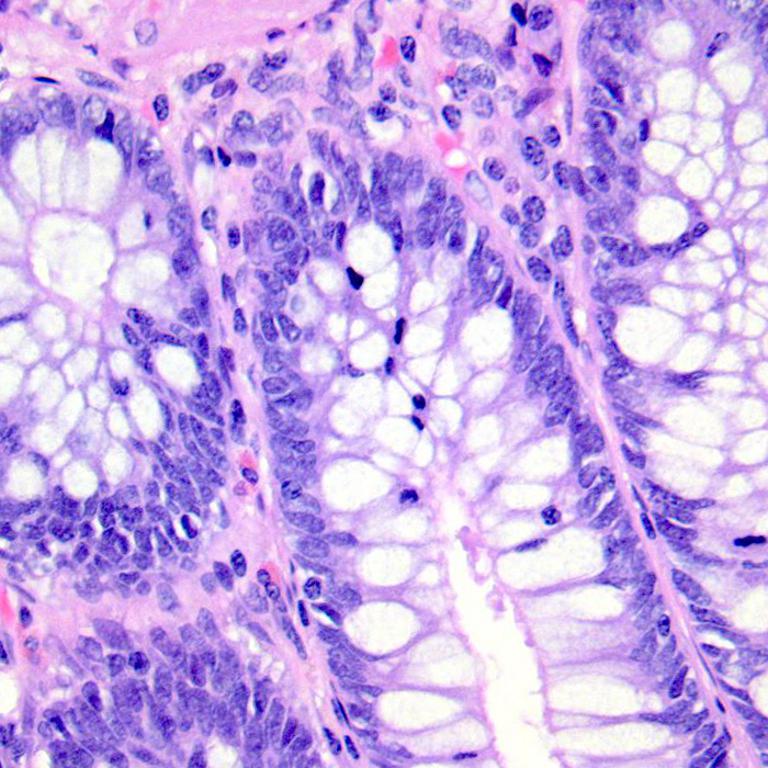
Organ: colon
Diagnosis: benign